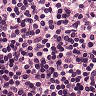
Metastatic tissue present: no